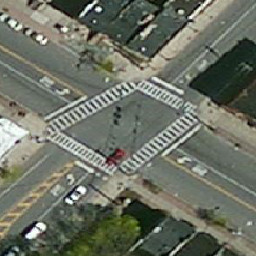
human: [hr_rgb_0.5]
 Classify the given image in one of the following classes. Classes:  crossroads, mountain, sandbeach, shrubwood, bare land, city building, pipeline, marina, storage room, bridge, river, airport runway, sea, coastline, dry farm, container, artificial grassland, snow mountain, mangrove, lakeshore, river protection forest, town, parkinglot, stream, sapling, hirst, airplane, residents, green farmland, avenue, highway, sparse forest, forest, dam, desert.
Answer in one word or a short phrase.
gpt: crossroads